Question: So I tried to make a gradient fill for the ChartJS doughnut chart, but this only works horizontal and not in a circle.
This is the code that I'm using:
'''
var ctx = document.getElementById("chart-area").getContext("2d");
var gradient1 = ctx.createLinearGradient(0, 0, 0, 175);
gradient1.addColorStop(0.0, '#ACE1DB');
gradient1.addColorStop(1.0, '#7FBDB9');
var gradient2 = ctx.createLinearGradient(0, 0, 400, 400);
gradient2.addColorStop(0, '#B5D57B');
gradient2.addColorStop(1, '#98AF6E');
var gradient3 = ctx.createLinearGradient(0, 0, 0, 175);
gradient3.addColorStop(0, '#E36392');
gradient3.addColorStop(1, '#FE92BD');
var gradient4 = ctx.createLinearGradient(0, 0, 0, 175);
gradient4.addColorStop(1, '#FAD35E');
gradient4.addColorStop(0, '#F4AD4F');
/* ADD DATA TO THE DOUGHNUT CHART */
var doughnutData = [
{
value: 80,
color: gradient1,
highlight: "#E6E6E6",
label: "NUTRIENTS"
},
{
value: 20,
color:"#E6F1EE"
},
{
value:50,
color: gradient2,
highlight: "#E6E6E6",
label: "PROTEINE"
},
{
value: 50,
color:"#E6F1EE"
},
{
value: 75,
color: gradient3,
highlight: "#E6E6E6",
label: "FETTE"
},
{
value:25,
color:"#E6F1EE"
},
{
value: 77,
color: gradient4,
highlight: "#E6E6E6",
label: "CARBS"
}
{
value: 23,
color:"#E6F1EE"
},
];
'''
Is it possible to implement the gradient on a radius, as seen on this design?

Thanks!
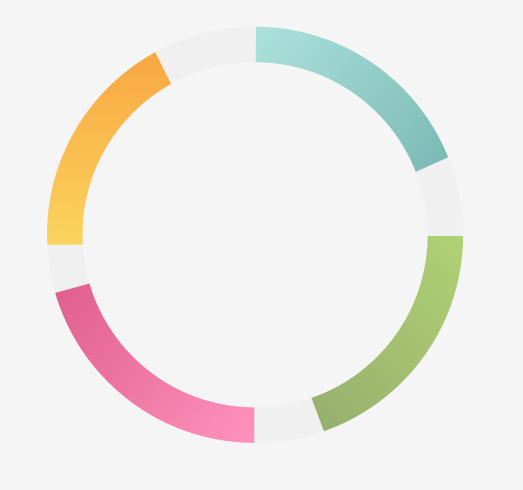
Answer: ChartJS will not (properly) use gradient fill colors when drawing a linear gradient on non-linear paths like your donut chart. A linear gradient does not curve.
You might experiment with a radial gradient and see if the results meets your design needs.
Also, canvas's stroke will curve around a circle.
If you want to "roll-your-own" gradient donut chart, here's example code and a Demo that uses a gradient strokeStyle on a circular path (see my previous answer here: <URL>:

'''
var canvas=document.getElementById("canvas");
var ctx=canvas.getContext("2d");
function drawMultiRadiantCircle(xc, yc, r, radientColors) {
var partLength = (2 * Math.PI) / radientColors.length;
var start = 0;
var gradient = null;
var startColor = null,
endColor = null;
for (var i = 0; i < radientColors.length; i++) {
startColor = radientColors[i];
endColor = radientColors[(i + 1) % radientColors.length];
// x start / end of the next arc to draw
var xStart = xc + Math.cos(start) * r;
var xEnd = xc + Math.cos(start + partLength) * r;
// y start / end of the next arc to draw
var yStart = yc + Math.sin(start) * r;
var yEnd = yc + Math.sin(start + partLength) * r;
ctx.beginPath();
gradient = ctx.createLinearGradient(xStart, yStart, xEnd, yEnd);
gradient.addColorStop(0, startColor);
gradient.addColorStop(1.0, endColor);
ctx.strokeStyle = gradient;
ctx.arc(xc, yc, r, start, start + partLength);
ctx.lineWidth = 30;
ctx.stroke();
ctx.closePath();
start += partLength;
}
}
var someColors = [];
someColors.push('#0F0');
someColors.push('#0FF');
someColors.push('#F00');
someColors.push('#FF0');
someColors.push('#F0F');
drawMultiRadiantCircle(150, 150, 120, someColors);
'''
'''
body{ background-color: ivory; }
#canvas{border:1px solid red;}
'''
'''
<canvas id="canvas" width=300 height=300></canvas>
'''